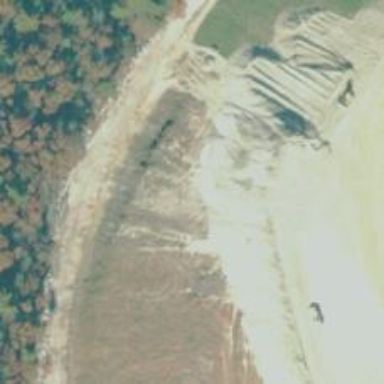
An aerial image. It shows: Quarry area.